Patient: sex F, age 83
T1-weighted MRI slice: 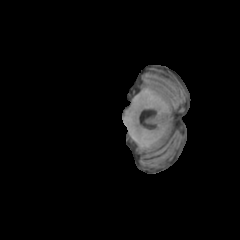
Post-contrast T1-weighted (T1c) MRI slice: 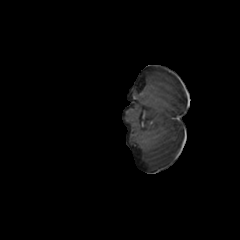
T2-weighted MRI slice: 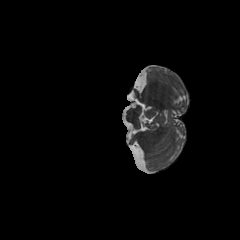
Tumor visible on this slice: no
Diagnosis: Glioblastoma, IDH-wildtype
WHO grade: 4